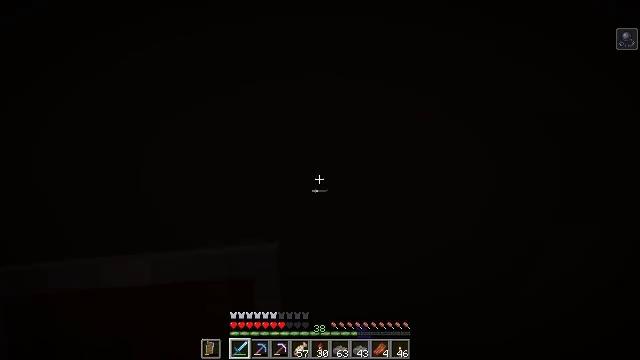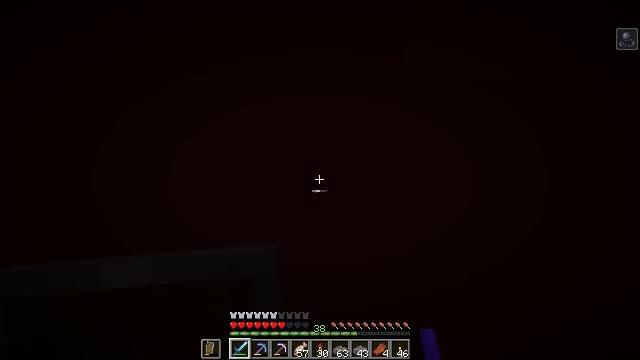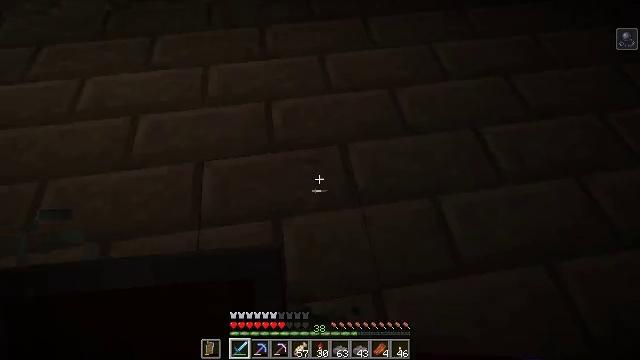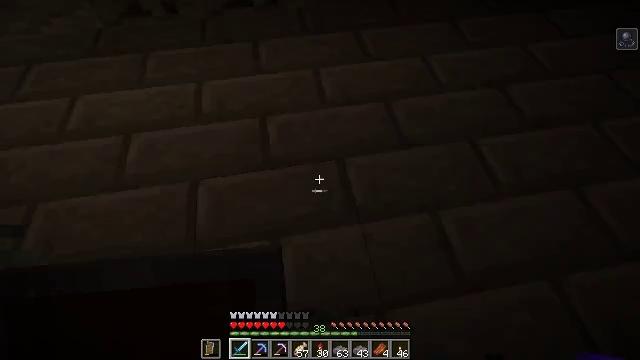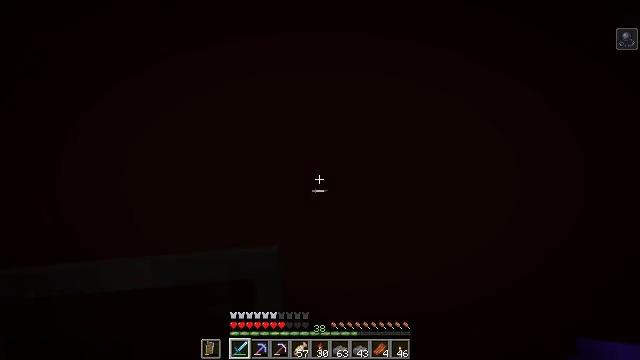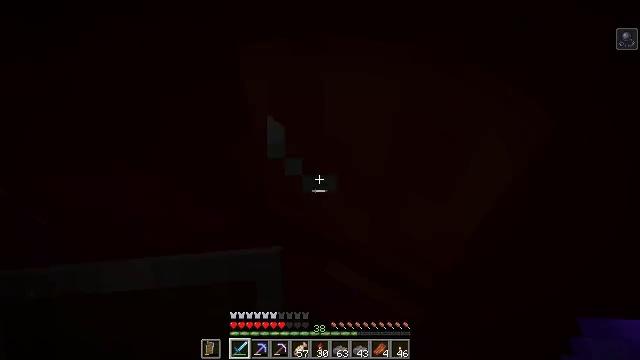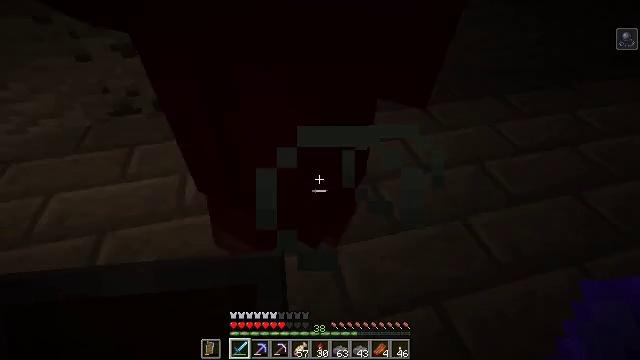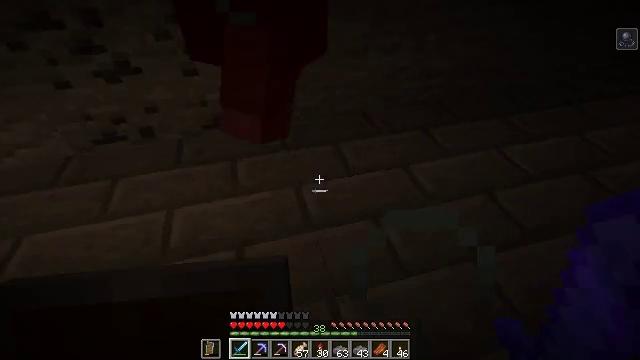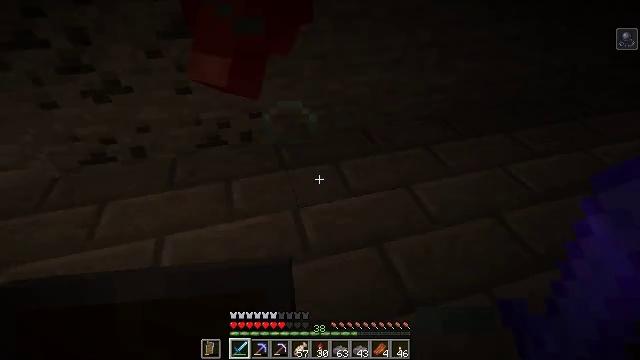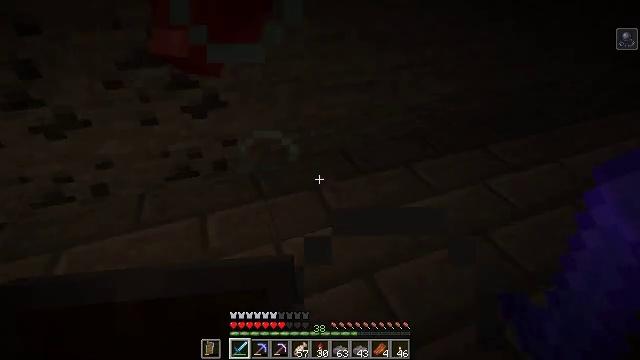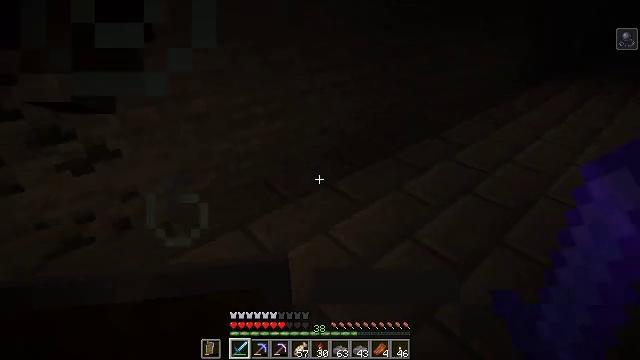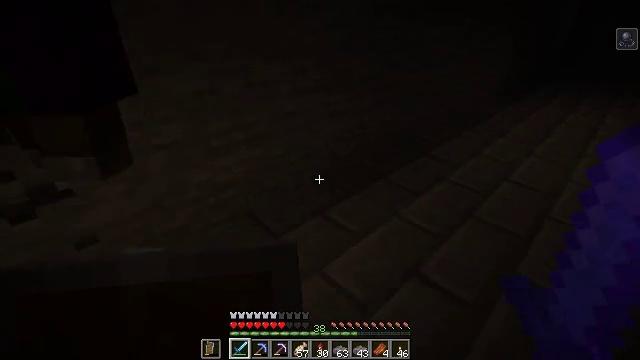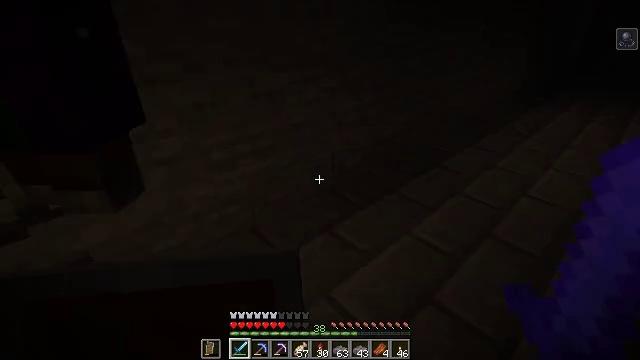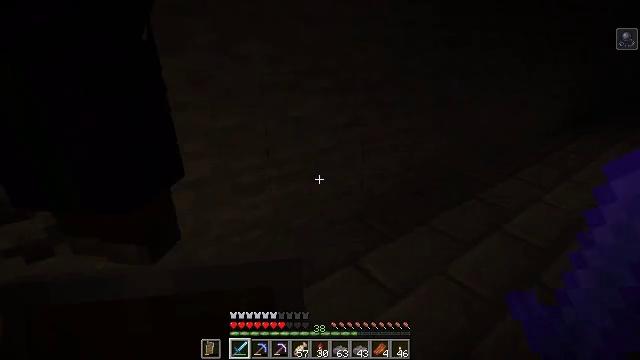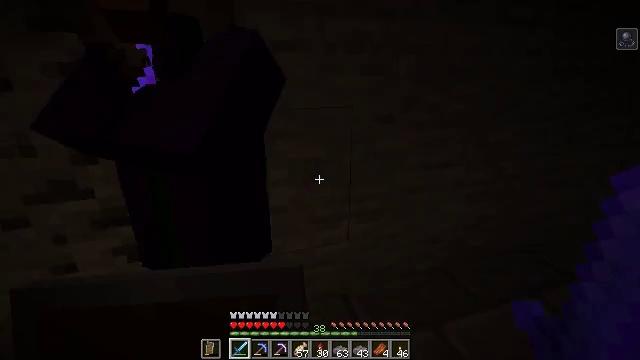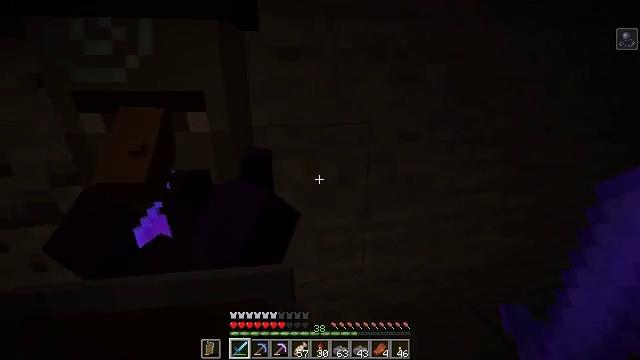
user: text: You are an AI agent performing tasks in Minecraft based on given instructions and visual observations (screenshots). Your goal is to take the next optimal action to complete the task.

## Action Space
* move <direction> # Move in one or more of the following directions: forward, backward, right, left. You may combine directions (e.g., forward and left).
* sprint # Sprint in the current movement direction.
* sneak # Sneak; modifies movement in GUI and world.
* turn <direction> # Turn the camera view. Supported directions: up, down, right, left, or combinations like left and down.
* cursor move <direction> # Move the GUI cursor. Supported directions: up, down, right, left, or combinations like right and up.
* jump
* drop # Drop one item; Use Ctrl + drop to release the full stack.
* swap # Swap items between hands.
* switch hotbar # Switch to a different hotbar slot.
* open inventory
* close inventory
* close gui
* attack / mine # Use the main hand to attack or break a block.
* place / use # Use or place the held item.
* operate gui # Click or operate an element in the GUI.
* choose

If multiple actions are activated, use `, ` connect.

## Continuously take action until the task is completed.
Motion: motion action
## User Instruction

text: Hunt the witch.
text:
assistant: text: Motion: turn right
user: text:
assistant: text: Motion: turn right
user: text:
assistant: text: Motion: turn right and up
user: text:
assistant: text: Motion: turn right and up
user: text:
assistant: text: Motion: move forward, turn right and up
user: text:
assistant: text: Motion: move forward, turn up
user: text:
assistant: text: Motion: move forward, turn up
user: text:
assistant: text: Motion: move forward, turn up
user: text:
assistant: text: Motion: move forward, turn right and up
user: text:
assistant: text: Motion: move forward, turn right and up
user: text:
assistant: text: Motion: move forward, turn right and up
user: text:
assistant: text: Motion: move forward, turn left
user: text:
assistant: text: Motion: move forward, turn left and up
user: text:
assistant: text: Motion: move forward, turn left and up
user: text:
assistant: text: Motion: move forward, turn left and up
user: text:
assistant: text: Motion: no_op
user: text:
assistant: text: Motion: turn left
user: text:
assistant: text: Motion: turn left and up
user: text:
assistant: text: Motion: turn left, attack / mine
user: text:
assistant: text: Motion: attack / mine
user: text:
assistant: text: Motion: turn left and down, attack / mine
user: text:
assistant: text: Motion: attack / mine
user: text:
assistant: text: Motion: attack / mine
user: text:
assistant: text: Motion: no_op